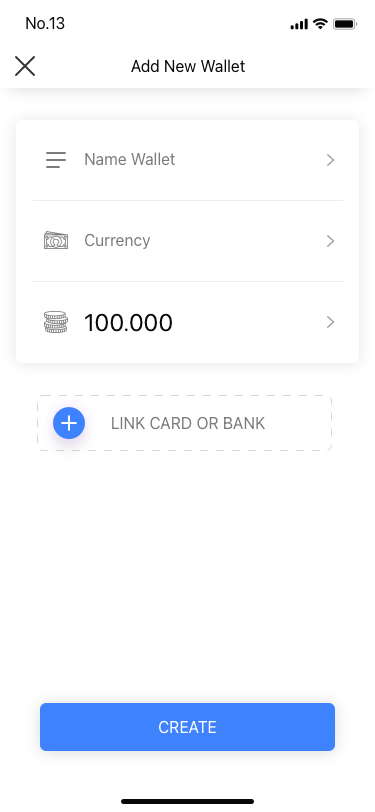
Text in this UI design:
Add New Wallet
100.000
Currency
Name Wallet